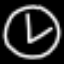
Label: clock